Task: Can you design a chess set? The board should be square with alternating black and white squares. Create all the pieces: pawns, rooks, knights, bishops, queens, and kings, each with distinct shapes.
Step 5519:
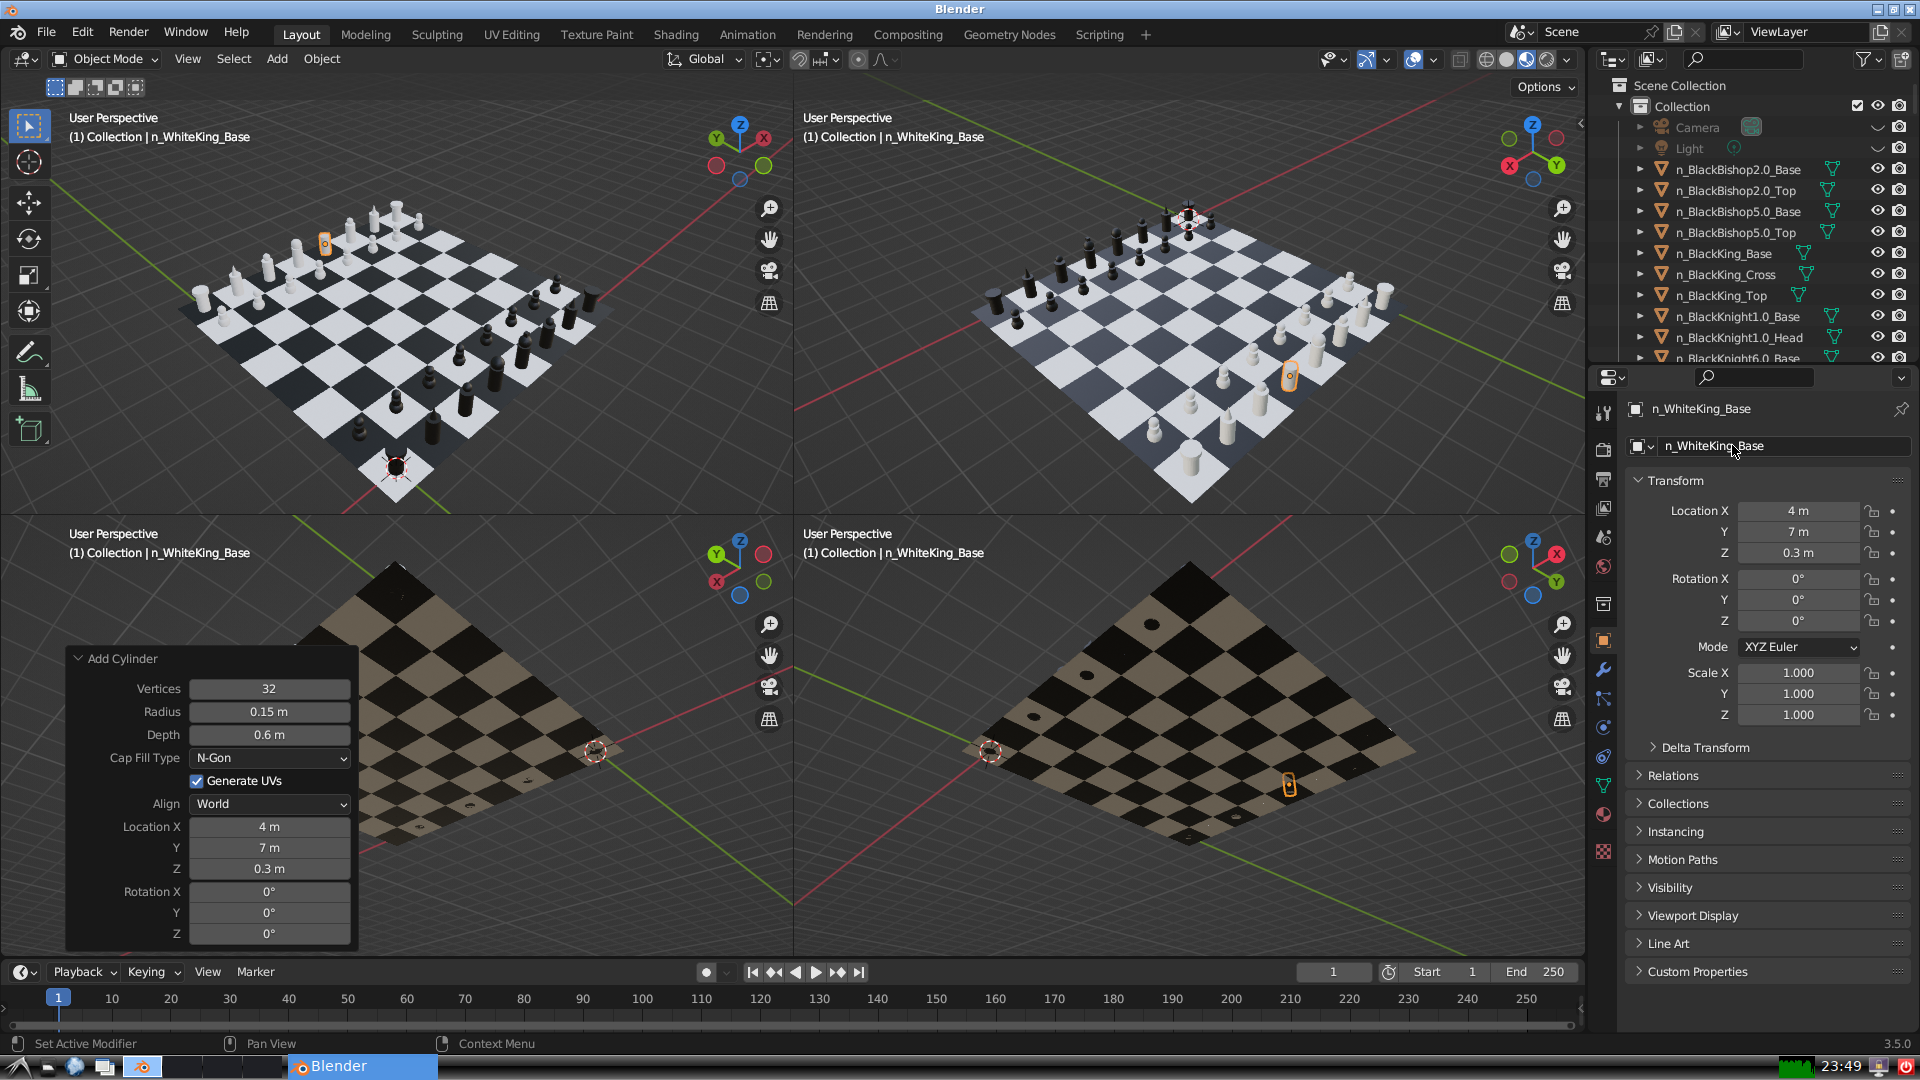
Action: {"mouse_move": [1603, 815]}